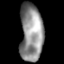
Tissue: lung
Cell type: Epithelial cells
Senescence score: 0.1763
Nuclear area (px): 1288
Mean DAPI intensity: 142.772